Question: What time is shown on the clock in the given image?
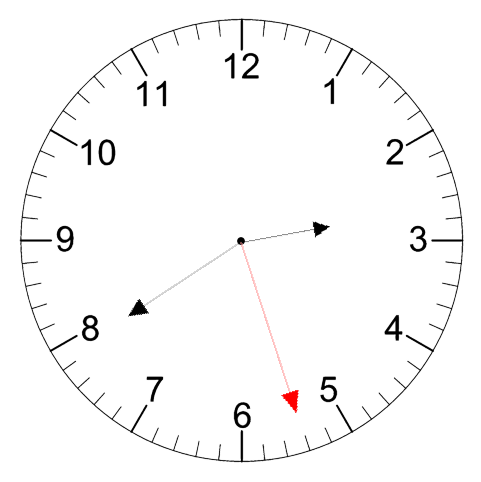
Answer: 02:39:27